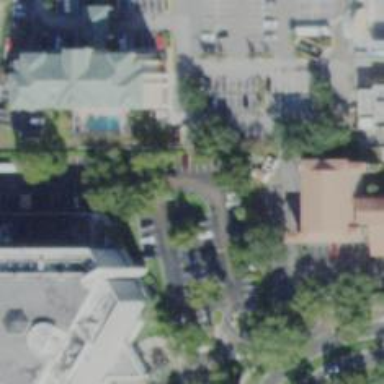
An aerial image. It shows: Hotel building.